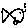
Label: fish